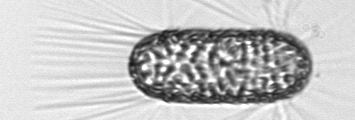
Label: Corethron_hystrix